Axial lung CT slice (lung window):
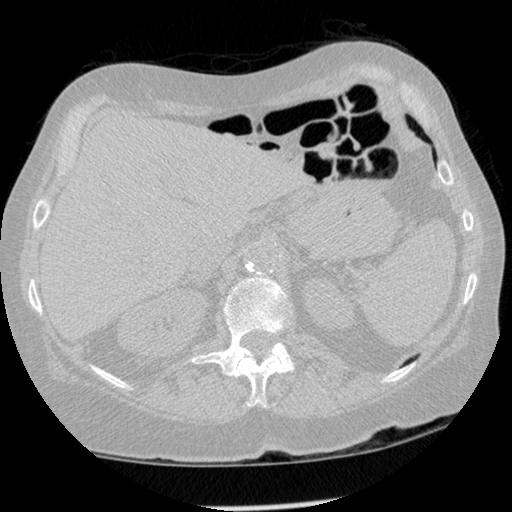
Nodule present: no